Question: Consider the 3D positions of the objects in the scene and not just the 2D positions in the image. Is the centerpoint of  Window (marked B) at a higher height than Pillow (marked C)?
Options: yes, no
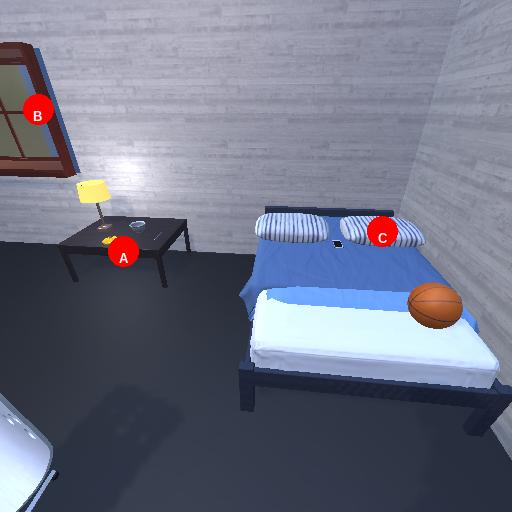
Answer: yes